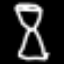
Label: hourglass